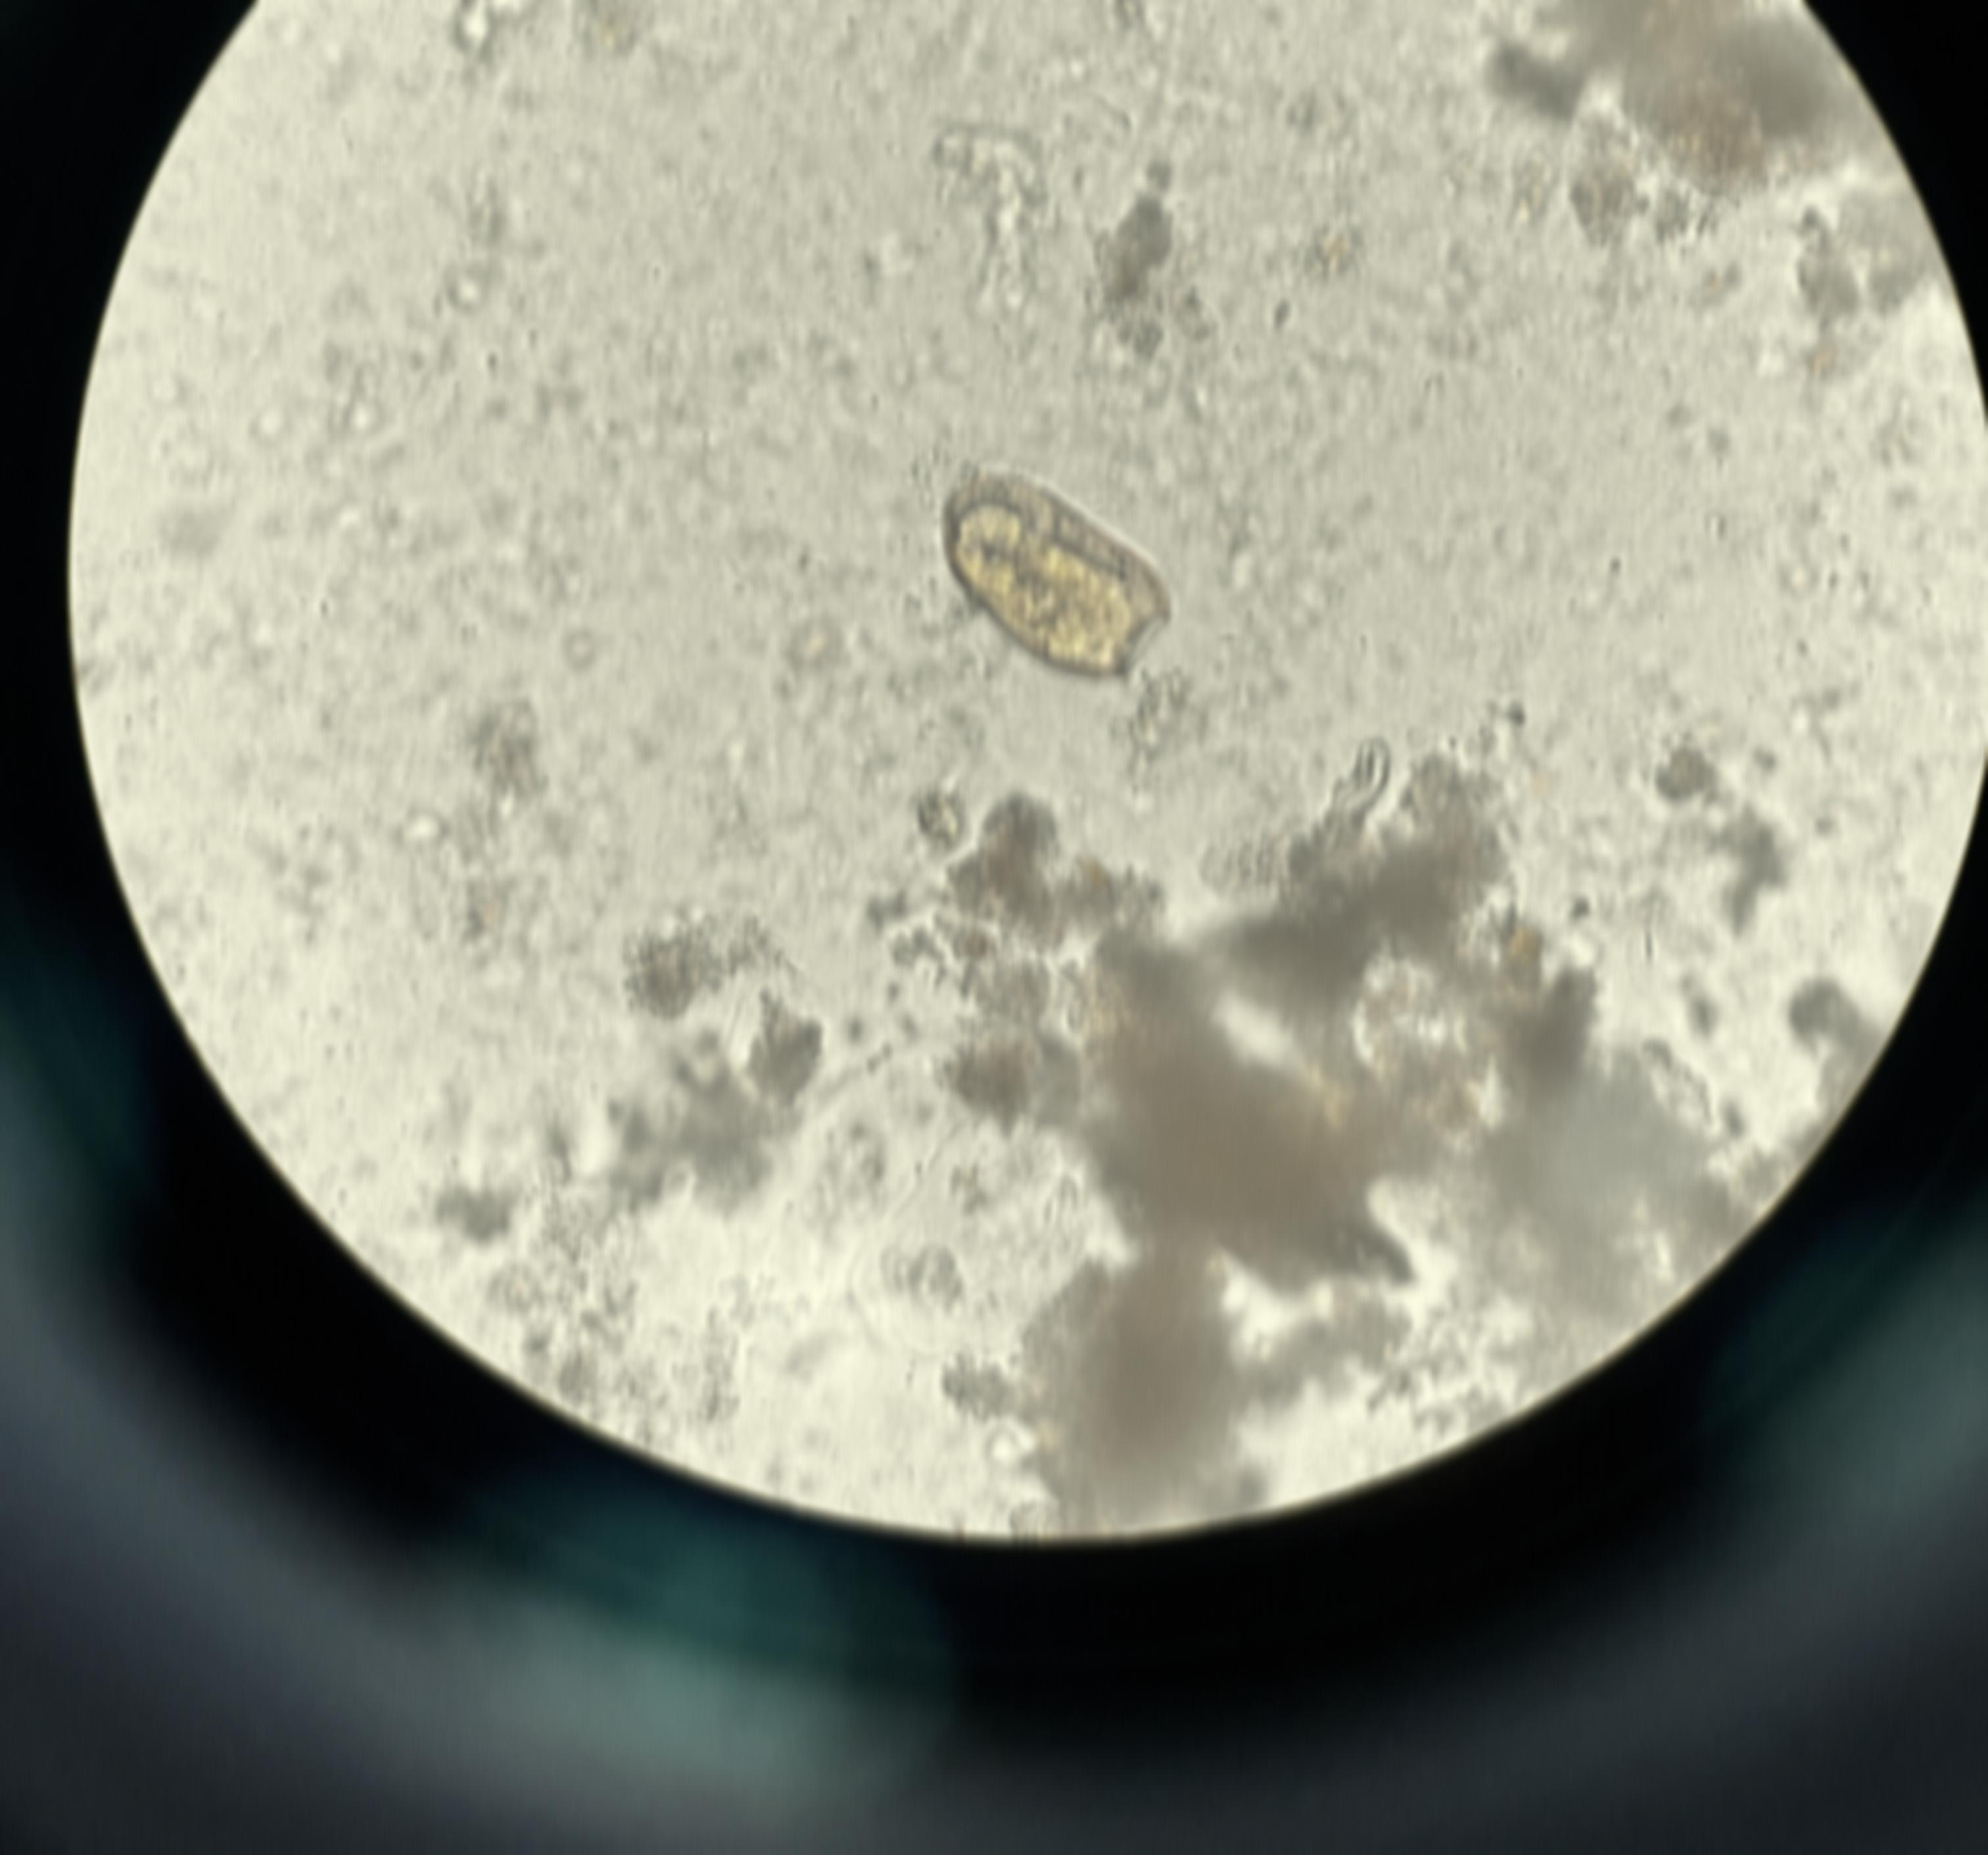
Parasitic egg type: Paragonimus spp